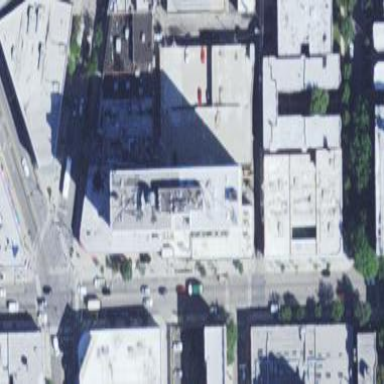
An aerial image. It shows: Retail building.